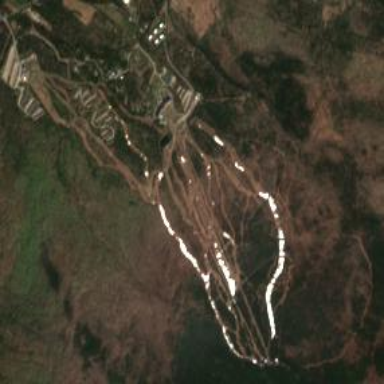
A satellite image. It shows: Area designated for winter sports.